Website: lowes
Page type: payment
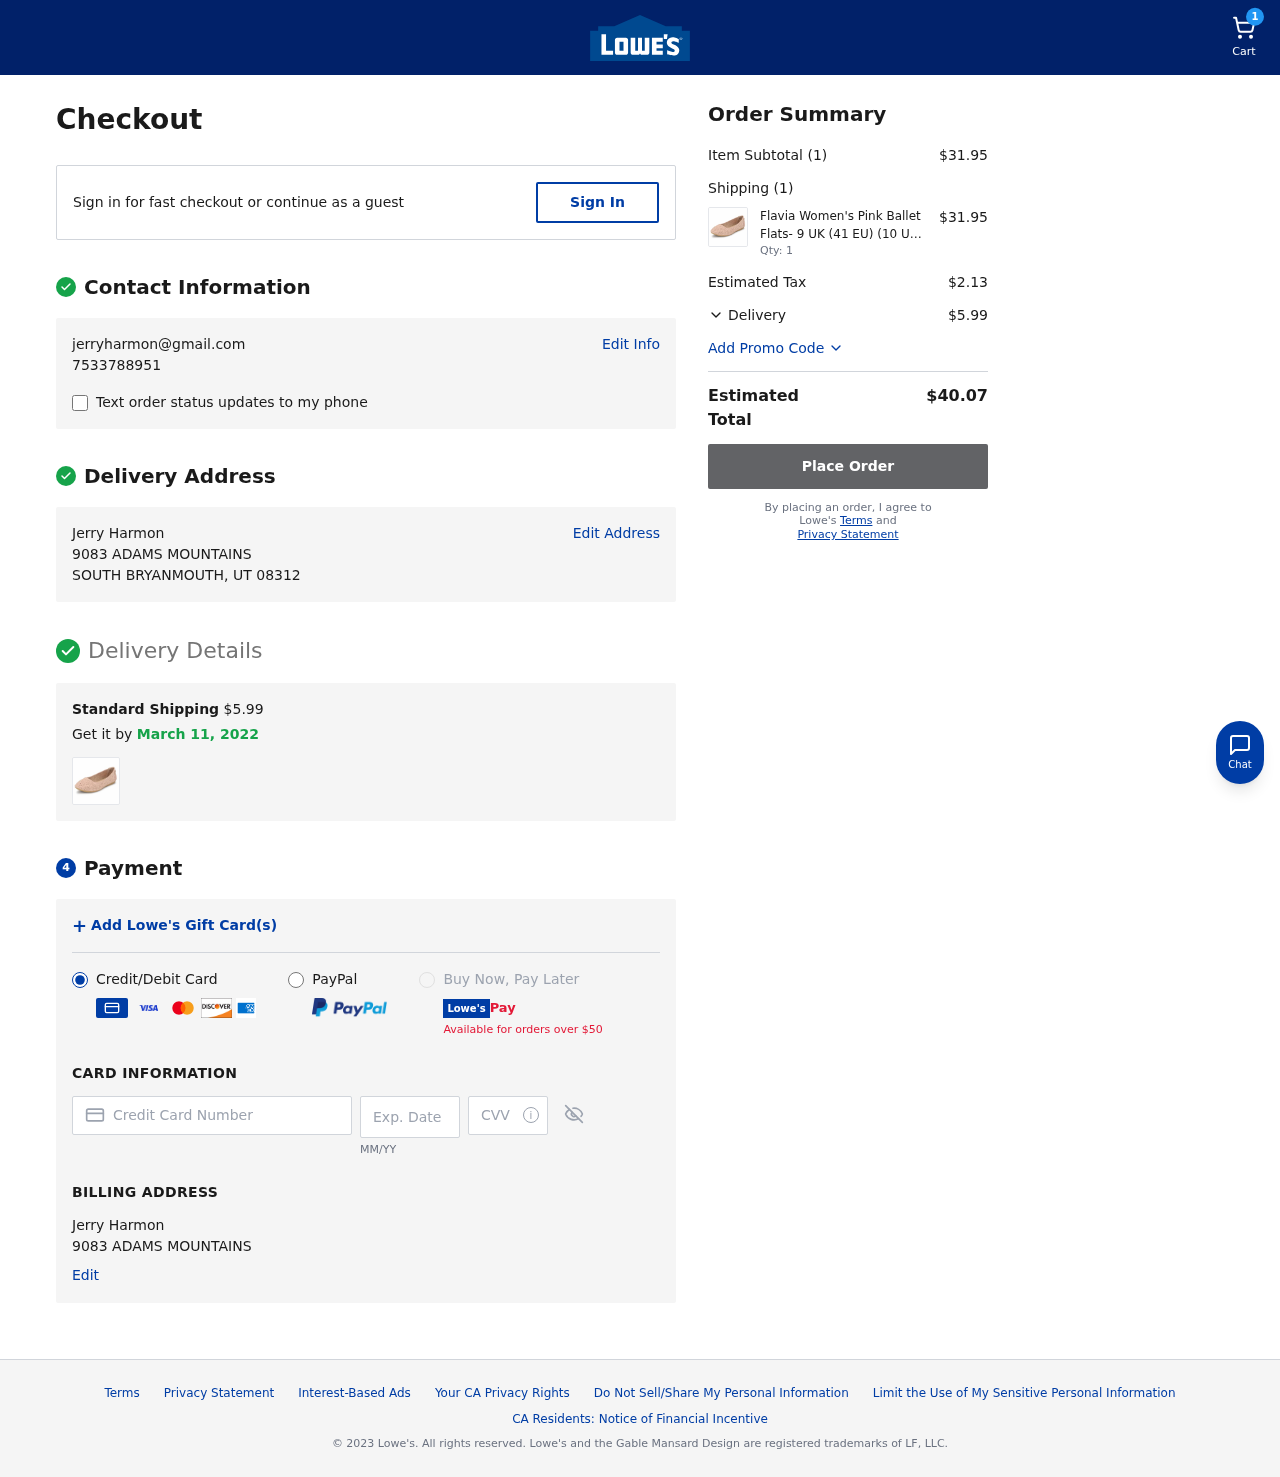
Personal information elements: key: PII_CARD_CVV
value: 575
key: PII_CARD_EXPIRY
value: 07/30
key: PII_CARD_NUMBER
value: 2655 9801 2695 4178
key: PII_EMAIL
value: jerryharmon@gmail.com
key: PII_FULLNAME
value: Jerry Harmon
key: PII_FULLNAME2
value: Jerry Harmon
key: PII_PHONE
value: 7533788951
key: PII_STREET
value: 9083 ADAMS MOUNTAINS
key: PII_STREET2
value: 9083 ADAMS MOUNTAINS
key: PII_CITY_STATE_ZIP
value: SOUTH BRYANMOUTH, UT 08312
Product elements: key: PRODUCT1_NAME
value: Flavia Women's Pink Ballet Flats- 9 UK (41 EU) (10 US) (FL-920/PNK)
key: PRODUCT1_PRICE
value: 31.95
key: PRODUCT1_QUANTITY
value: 1
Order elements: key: ORDER_NUM_ITEMS
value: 1
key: ORDER_SHIPPING_COST
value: $5.99
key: ORDER_DELIVERY_DATE
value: March 11, 2022
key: ORDER_SUBTOTAL
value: $31.95
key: ORDER_NUM_ITEMS2
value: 1
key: ORDER_TAX
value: $2.13
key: ORDER_SHIPPING_COST2
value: $5.99
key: ORDER_TOTAL
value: $40.07